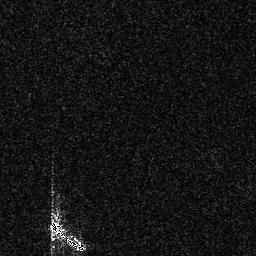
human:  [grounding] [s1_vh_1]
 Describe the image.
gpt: In the satellite image, there is  <ref>1 medium ship </ref> <box>[[18, 84, 33, 97, 0]]</box> located at bottom left.